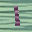
Label: 1